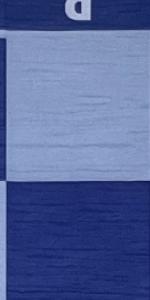
Label: Empty